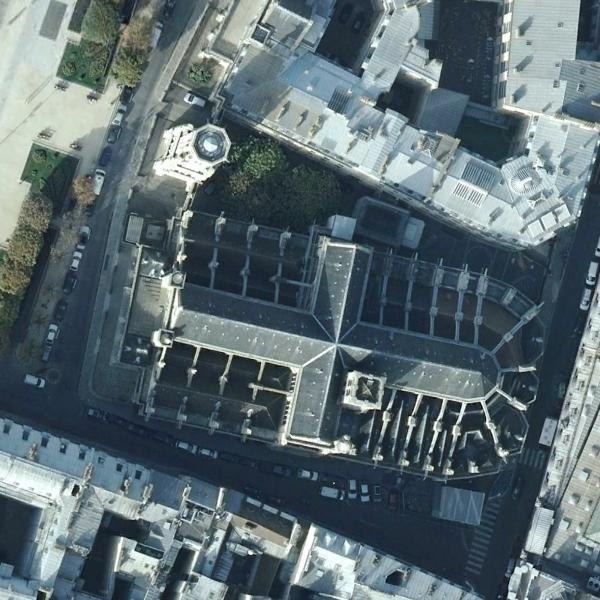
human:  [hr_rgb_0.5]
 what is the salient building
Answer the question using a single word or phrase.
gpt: church